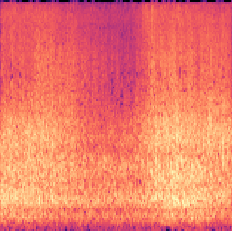
Sound class: Sea waves